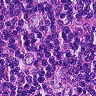
Metastatic tissue present: yes